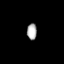
Tissue: prostate
Cell type: Myeloid cells
Senescence score: 0.6888
Nuclear area (px): 156
Mean DAPI intensity: 175.038